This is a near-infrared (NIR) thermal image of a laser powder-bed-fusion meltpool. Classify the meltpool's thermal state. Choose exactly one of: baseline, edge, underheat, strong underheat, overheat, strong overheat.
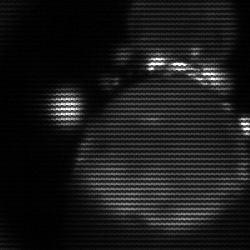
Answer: edge